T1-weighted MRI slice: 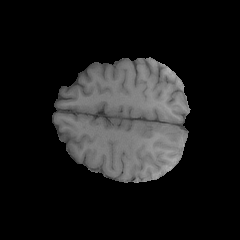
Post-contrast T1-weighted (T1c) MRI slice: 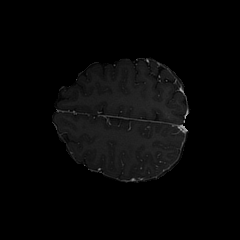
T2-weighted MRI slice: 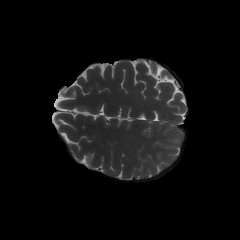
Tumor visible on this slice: yes